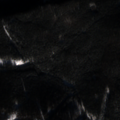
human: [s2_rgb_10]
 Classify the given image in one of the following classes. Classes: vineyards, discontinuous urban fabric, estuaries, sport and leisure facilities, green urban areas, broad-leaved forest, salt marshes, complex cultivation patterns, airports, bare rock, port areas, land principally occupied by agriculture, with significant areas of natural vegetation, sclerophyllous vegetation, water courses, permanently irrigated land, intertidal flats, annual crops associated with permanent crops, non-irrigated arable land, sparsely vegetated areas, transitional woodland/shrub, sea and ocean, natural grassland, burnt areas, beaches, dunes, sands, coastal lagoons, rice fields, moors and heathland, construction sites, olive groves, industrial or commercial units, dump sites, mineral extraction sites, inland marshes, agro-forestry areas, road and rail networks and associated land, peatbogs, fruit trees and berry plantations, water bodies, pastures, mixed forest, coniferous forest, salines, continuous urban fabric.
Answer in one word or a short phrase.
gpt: coniferous forest, mixed forest